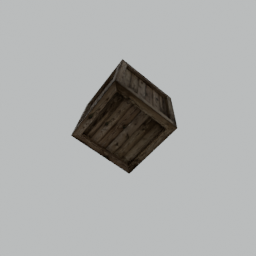
Label: tools